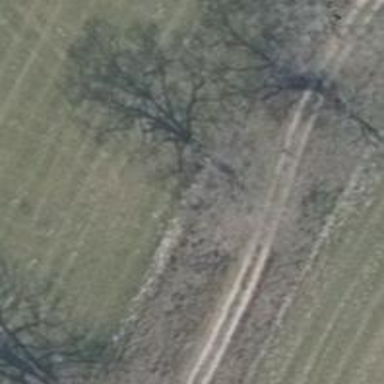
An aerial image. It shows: Row of deciduous broadleaved trees.